Question: I am trying to use PeriodAxis in a chart to graph some time series data. The first data point occurs at 2012-01-08 19:00:00 and the final data point occurs at 2012-01-09 19:00:00.
When the chart is drawn, the tick labels start at 19:29 and end at 19:29. I want them to start at 19:00 and end accordingly -- that is, I don't want the :29 minute fractions. I have tried to set the tick label increments to 1 hour increments using setStandardTickUnits(), but that didn't change anything. I can't seem to find any other methods for this class that would allow me to change the tick units.

'''
PeriodAxis domain = new PeriodAxis(null, new Hour(19, new Day(8, SerialDate.JANUARY, 2012)),
new Hour(19, new Day(9, SerialDate.JANUARY, 2012)));
domain.setAutoRangeTimePeriodClass(Hour.class);
PeriodAxisLabelInfo[] periodLabels = new PeriodAxisLabelInfo[2];
periodLabels[0] = new PeriodAxisLabelInfo(Hour.class, new SimpleDateFormat("HH:mm"));
periodLabels[1] = new PeriodAxisLabelInfo(Day.class, new SimpleDateFormat("MMM dd, yyyy"));
domain.setLabelInfo(periodLabels);
domain.setLowerMargin(0);
domain.setUpperMargin(0);
TickUnits tu = new TickUnits();
tu.add(new DateTickUnit(DateTickUnit.HOUR, 1));
domain.setAutoTickUnitSelection(true);
domain.setStandardTickUnits(tu);
'''
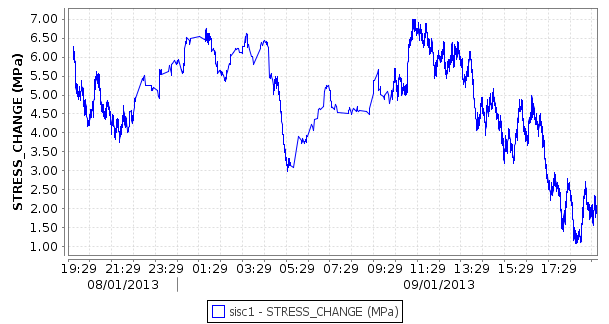
Answer: In your case, the chart starts at 19:00, and the tickUnit is 1 hour.
The issue here is that the 'PeriodAxis' divides the horizontal axis in 24 periods, each period being represented by an 'org.jfree.data.time.Hour' object. It then displays a label at the middle of the period : 19:29, 20:29...
In order to get what you want, you can either use a 'DateAxis' instead of 'PeriodAxis', or use '"hh:00"' as a date format, which will replace the minute by 00.